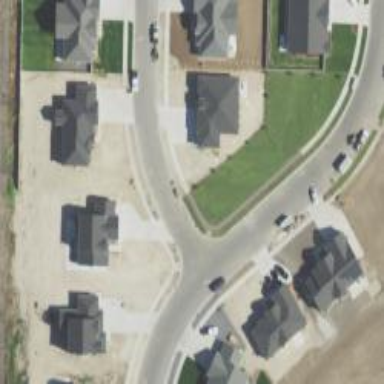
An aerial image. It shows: Residential road with separate sidewalk.